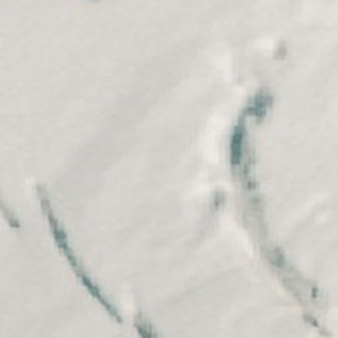
Label: other